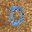
Label: 0